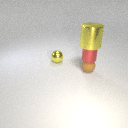
small red metal cylinder below large yellow metal cylinder